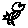
Label: bird